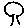
Label: tree